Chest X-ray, AP view. Patient: 63 years old, sex M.
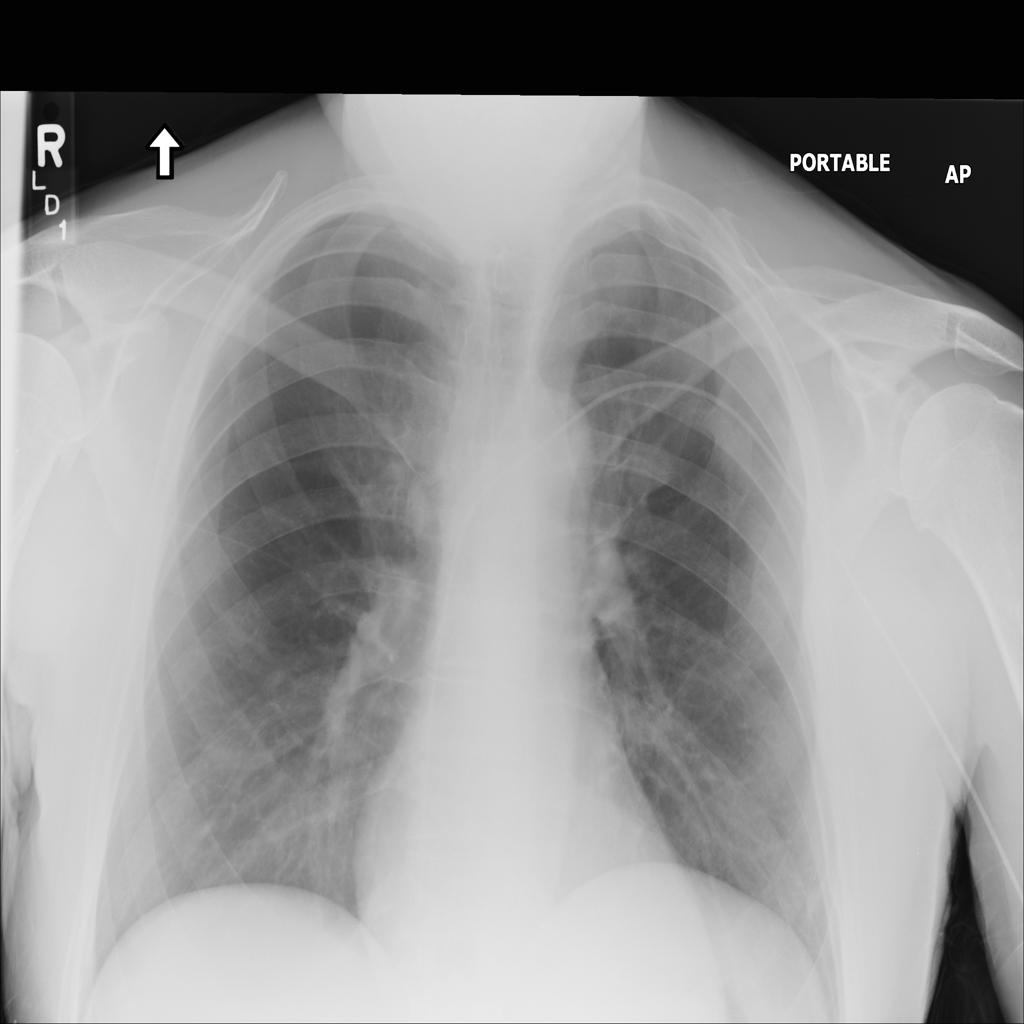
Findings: No Finding